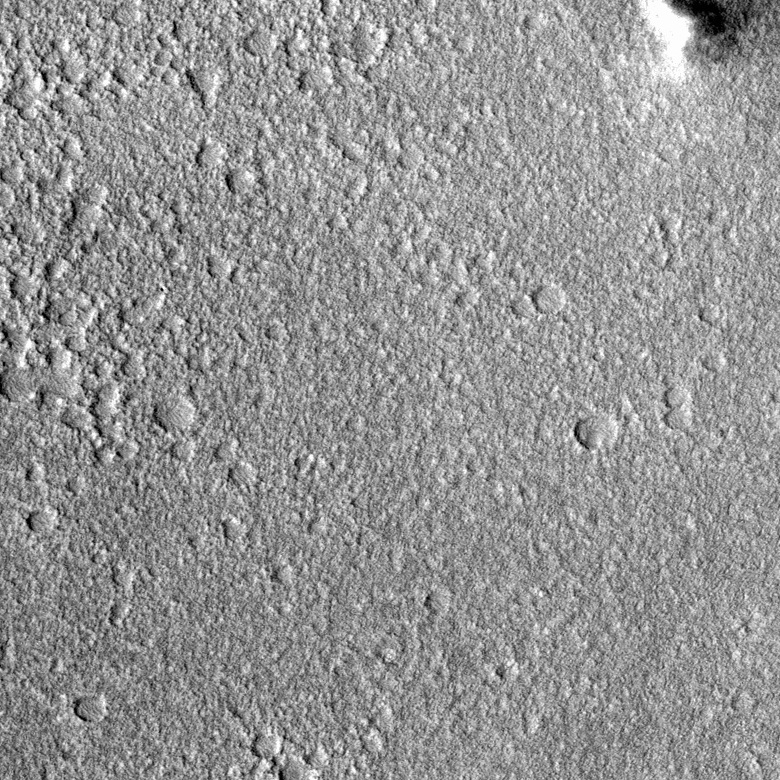
Label: dustdevil